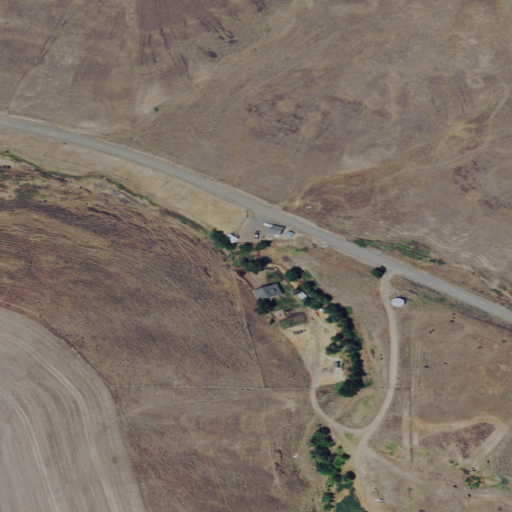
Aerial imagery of valley in Oregon named Stubb Hollow containing shrub, grassland, open development, cultivated crops, and low intensity development